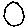
Label: circle